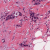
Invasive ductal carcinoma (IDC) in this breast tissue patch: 1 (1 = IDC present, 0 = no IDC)